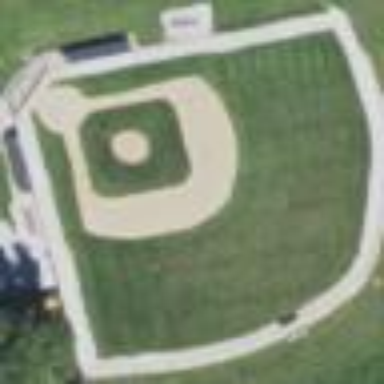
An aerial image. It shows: Baseball pitch for leisure land activities.